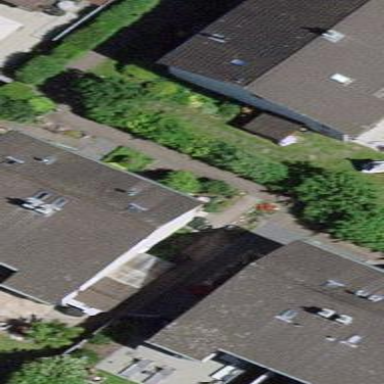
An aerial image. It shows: Semidetached house.